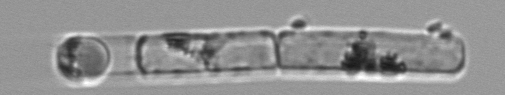
Label: Guinardia_delicatula